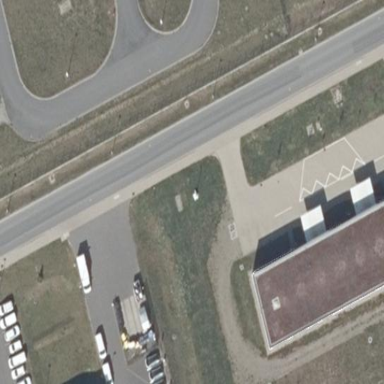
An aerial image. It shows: Parking area with paving stones.